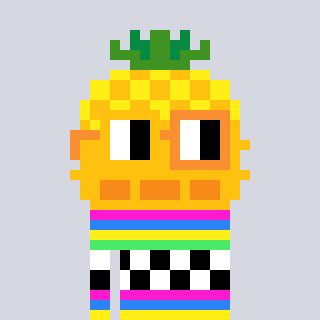
a pixel art character with square yellow and orange glasses, a pineapple-shaped head and a blue-colored body on a cool background